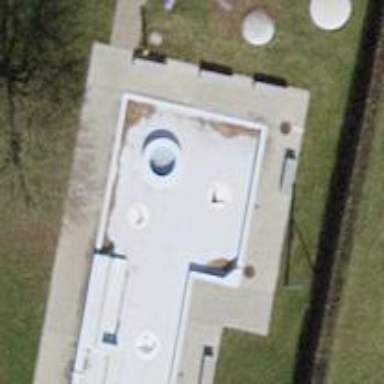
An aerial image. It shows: Outdoor swimming pool on leisure land.